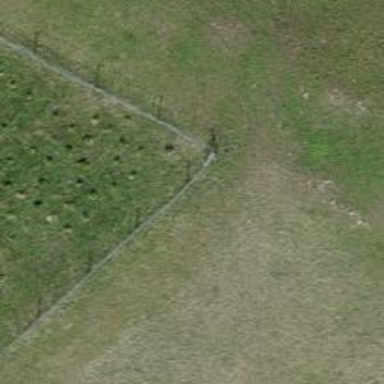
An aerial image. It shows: Fence.